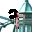
Label: 7